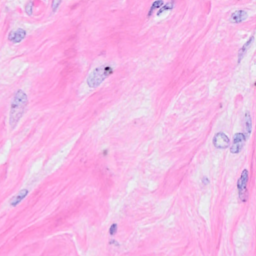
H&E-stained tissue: Breast